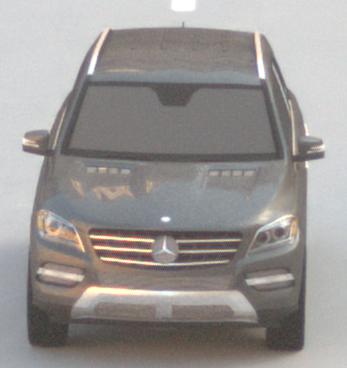
Make: Mercedes-Benz
Model: ML 350
Detailed model: M-Class (166)
Model produced from: 2011/11
Model produced until: 2014/10
Doors: 5
Color: gray
Road condition: dry road
Daytime: sunrise or sunset
Contrast: low contrast